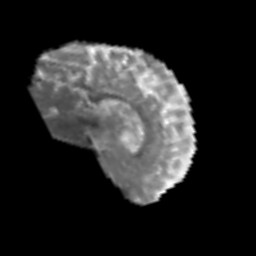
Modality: MD
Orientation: sagittal
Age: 50
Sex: male
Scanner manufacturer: siemens
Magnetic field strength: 3 T
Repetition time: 6.1 s
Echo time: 0.101 s